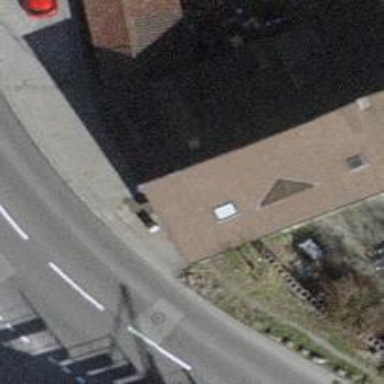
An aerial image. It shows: Restaurant.